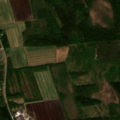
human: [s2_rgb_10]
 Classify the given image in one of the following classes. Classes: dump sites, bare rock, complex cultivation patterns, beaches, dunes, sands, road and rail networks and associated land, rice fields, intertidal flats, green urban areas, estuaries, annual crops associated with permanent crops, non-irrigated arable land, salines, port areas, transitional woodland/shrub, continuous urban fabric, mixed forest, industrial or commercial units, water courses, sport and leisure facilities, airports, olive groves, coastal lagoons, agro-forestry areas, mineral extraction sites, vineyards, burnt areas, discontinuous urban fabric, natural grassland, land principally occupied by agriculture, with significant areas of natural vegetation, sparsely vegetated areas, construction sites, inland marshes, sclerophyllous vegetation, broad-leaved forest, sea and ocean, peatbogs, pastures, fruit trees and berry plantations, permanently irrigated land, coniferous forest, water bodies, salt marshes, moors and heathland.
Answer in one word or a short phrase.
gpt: non-irrigated arable land, mixed forest, transitional woodland/shrub